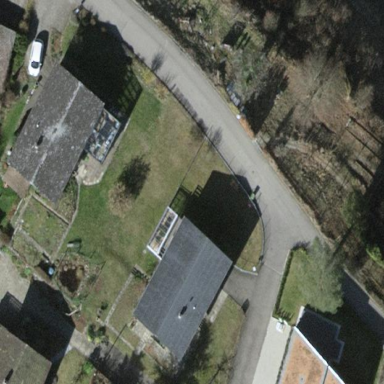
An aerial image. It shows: Detached building.